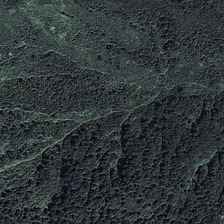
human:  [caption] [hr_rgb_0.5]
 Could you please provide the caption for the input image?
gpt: there is a river flowing through the forest .

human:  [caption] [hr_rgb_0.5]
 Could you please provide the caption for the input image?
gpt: there is a river flowing through the forest .

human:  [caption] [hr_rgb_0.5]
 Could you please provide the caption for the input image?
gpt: the area of the forest is very broad .

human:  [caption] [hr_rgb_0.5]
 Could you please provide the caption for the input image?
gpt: the area of the forest is very broad .

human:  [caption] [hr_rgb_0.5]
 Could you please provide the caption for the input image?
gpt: there is a river flowing through the forest .